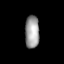
Tissue: lung
Cell type: Epithelial cells
Senescence score: 0.5533
Nuclear area (px): 455
Mean DAPI intensity: 156.622